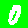
Digit: 0